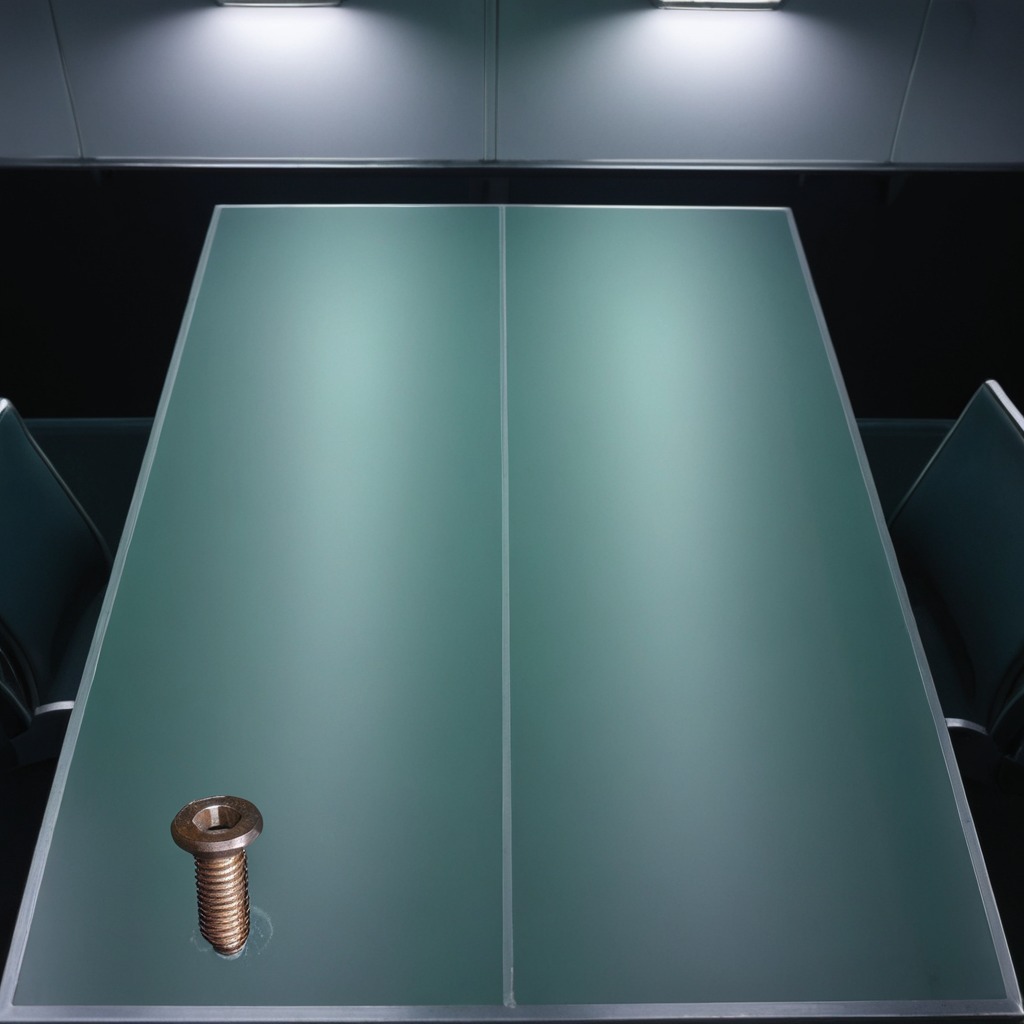
A metal screw is lying on a clean empty table in a railway signal maintenance room lit by harsh overhead fluorescents.